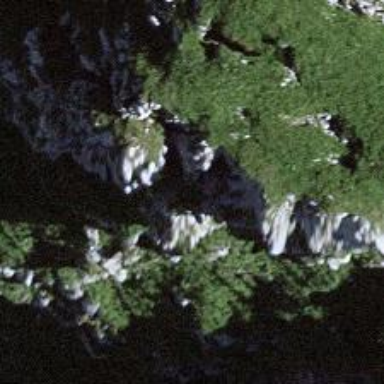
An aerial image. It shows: Natural cliff.